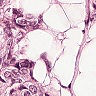
Metastatic tissue present: yes